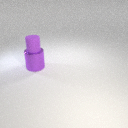
small purple rubber cylinder above large purple metal cylinder